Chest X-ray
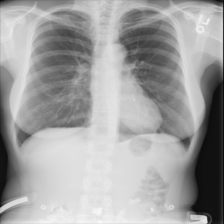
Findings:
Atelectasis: negative
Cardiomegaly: negative
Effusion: negative
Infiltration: negative
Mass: negative
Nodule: negative
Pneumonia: negative
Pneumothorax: negative
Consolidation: negative
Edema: negative
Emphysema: negative
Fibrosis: negative
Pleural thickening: negative
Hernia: negative